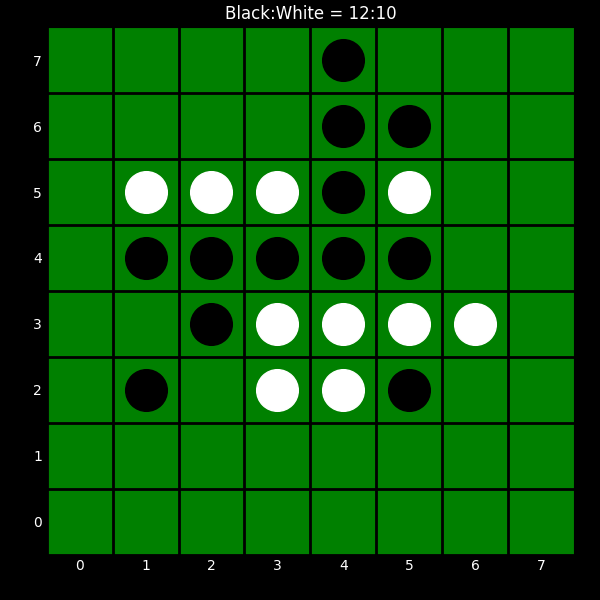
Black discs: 12
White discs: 10